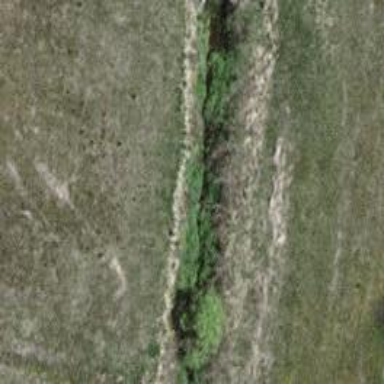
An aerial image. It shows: Ditch serving as waterway.